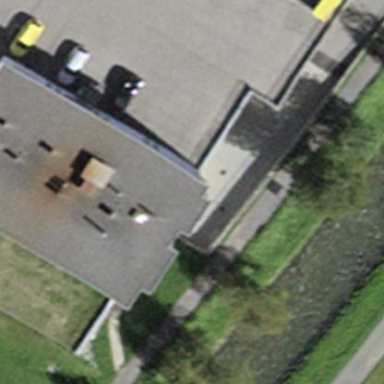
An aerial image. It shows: Flat-roofed building.